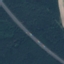
Land use / land cover: Highway